Interaction volume radius: 10 \u00c5
Interaction volume height: 20 \u00c5
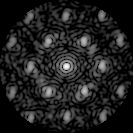
Disorder parameter: 0.437